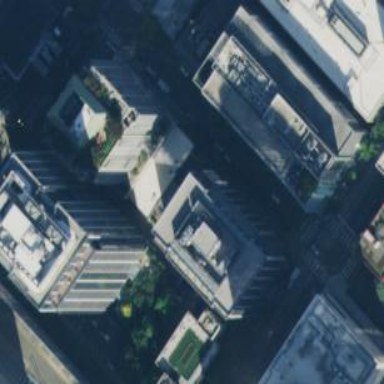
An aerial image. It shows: Building.